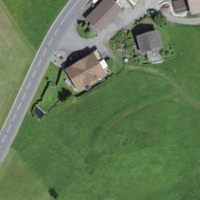
EUNIS habitat code: 24
Species observed at this site:
Rhamnus cathartica